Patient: sex M, age 54
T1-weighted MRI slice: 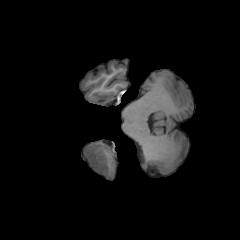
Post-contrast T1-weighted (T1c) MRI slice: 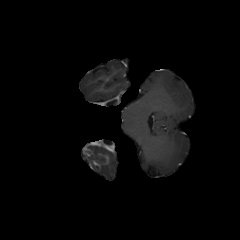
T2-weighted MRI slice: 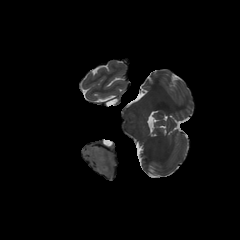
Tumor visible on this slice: yes
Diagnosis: Glioblastoma, IDH-wildtype
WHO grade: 4